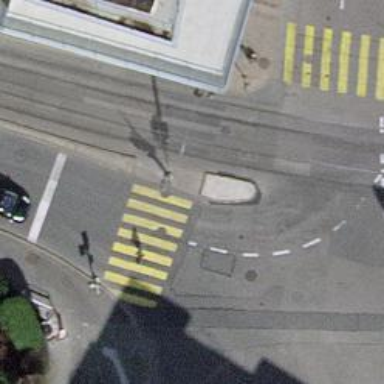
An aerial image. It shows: Road crossing with traffic signals.